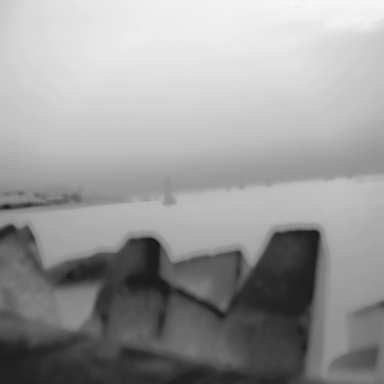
There is a sailboat in the infrared image.